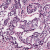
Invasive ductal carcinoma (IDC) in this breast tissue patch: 1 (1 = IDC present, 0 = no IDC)